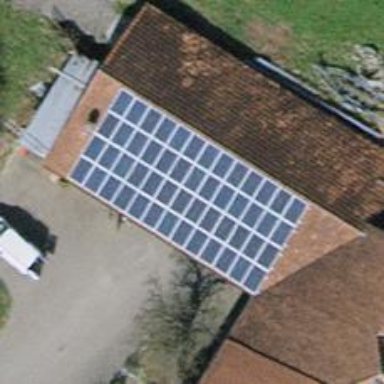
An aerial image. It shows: Solar power generator using photovoltaic method with solar photovoltaic panel types.